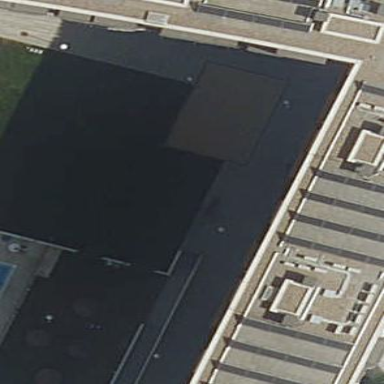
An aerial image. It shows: Residential building.